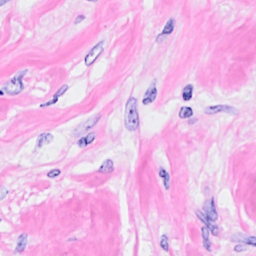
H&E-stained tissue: Breast